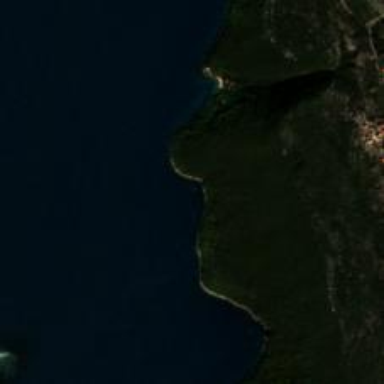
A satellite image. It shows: Beautiful bay with natural surroundings.